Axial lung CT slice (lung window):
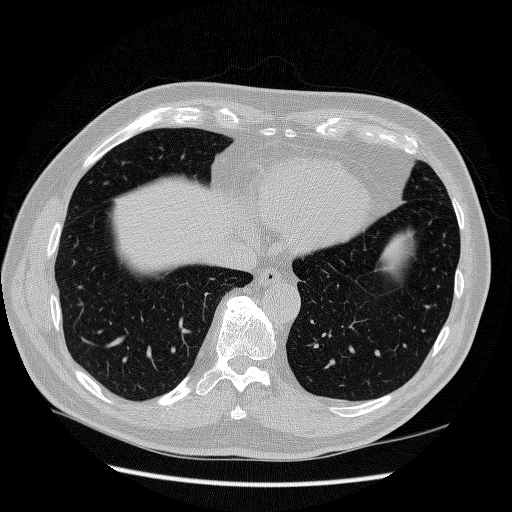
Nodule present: no